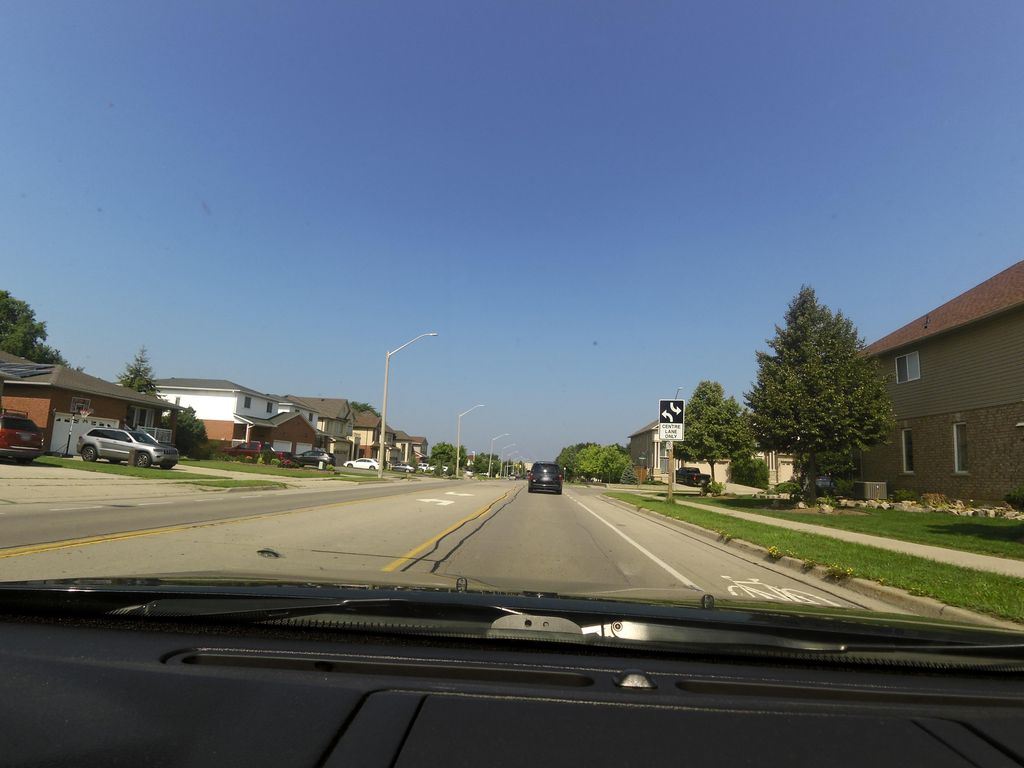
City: hamilton